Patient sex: M
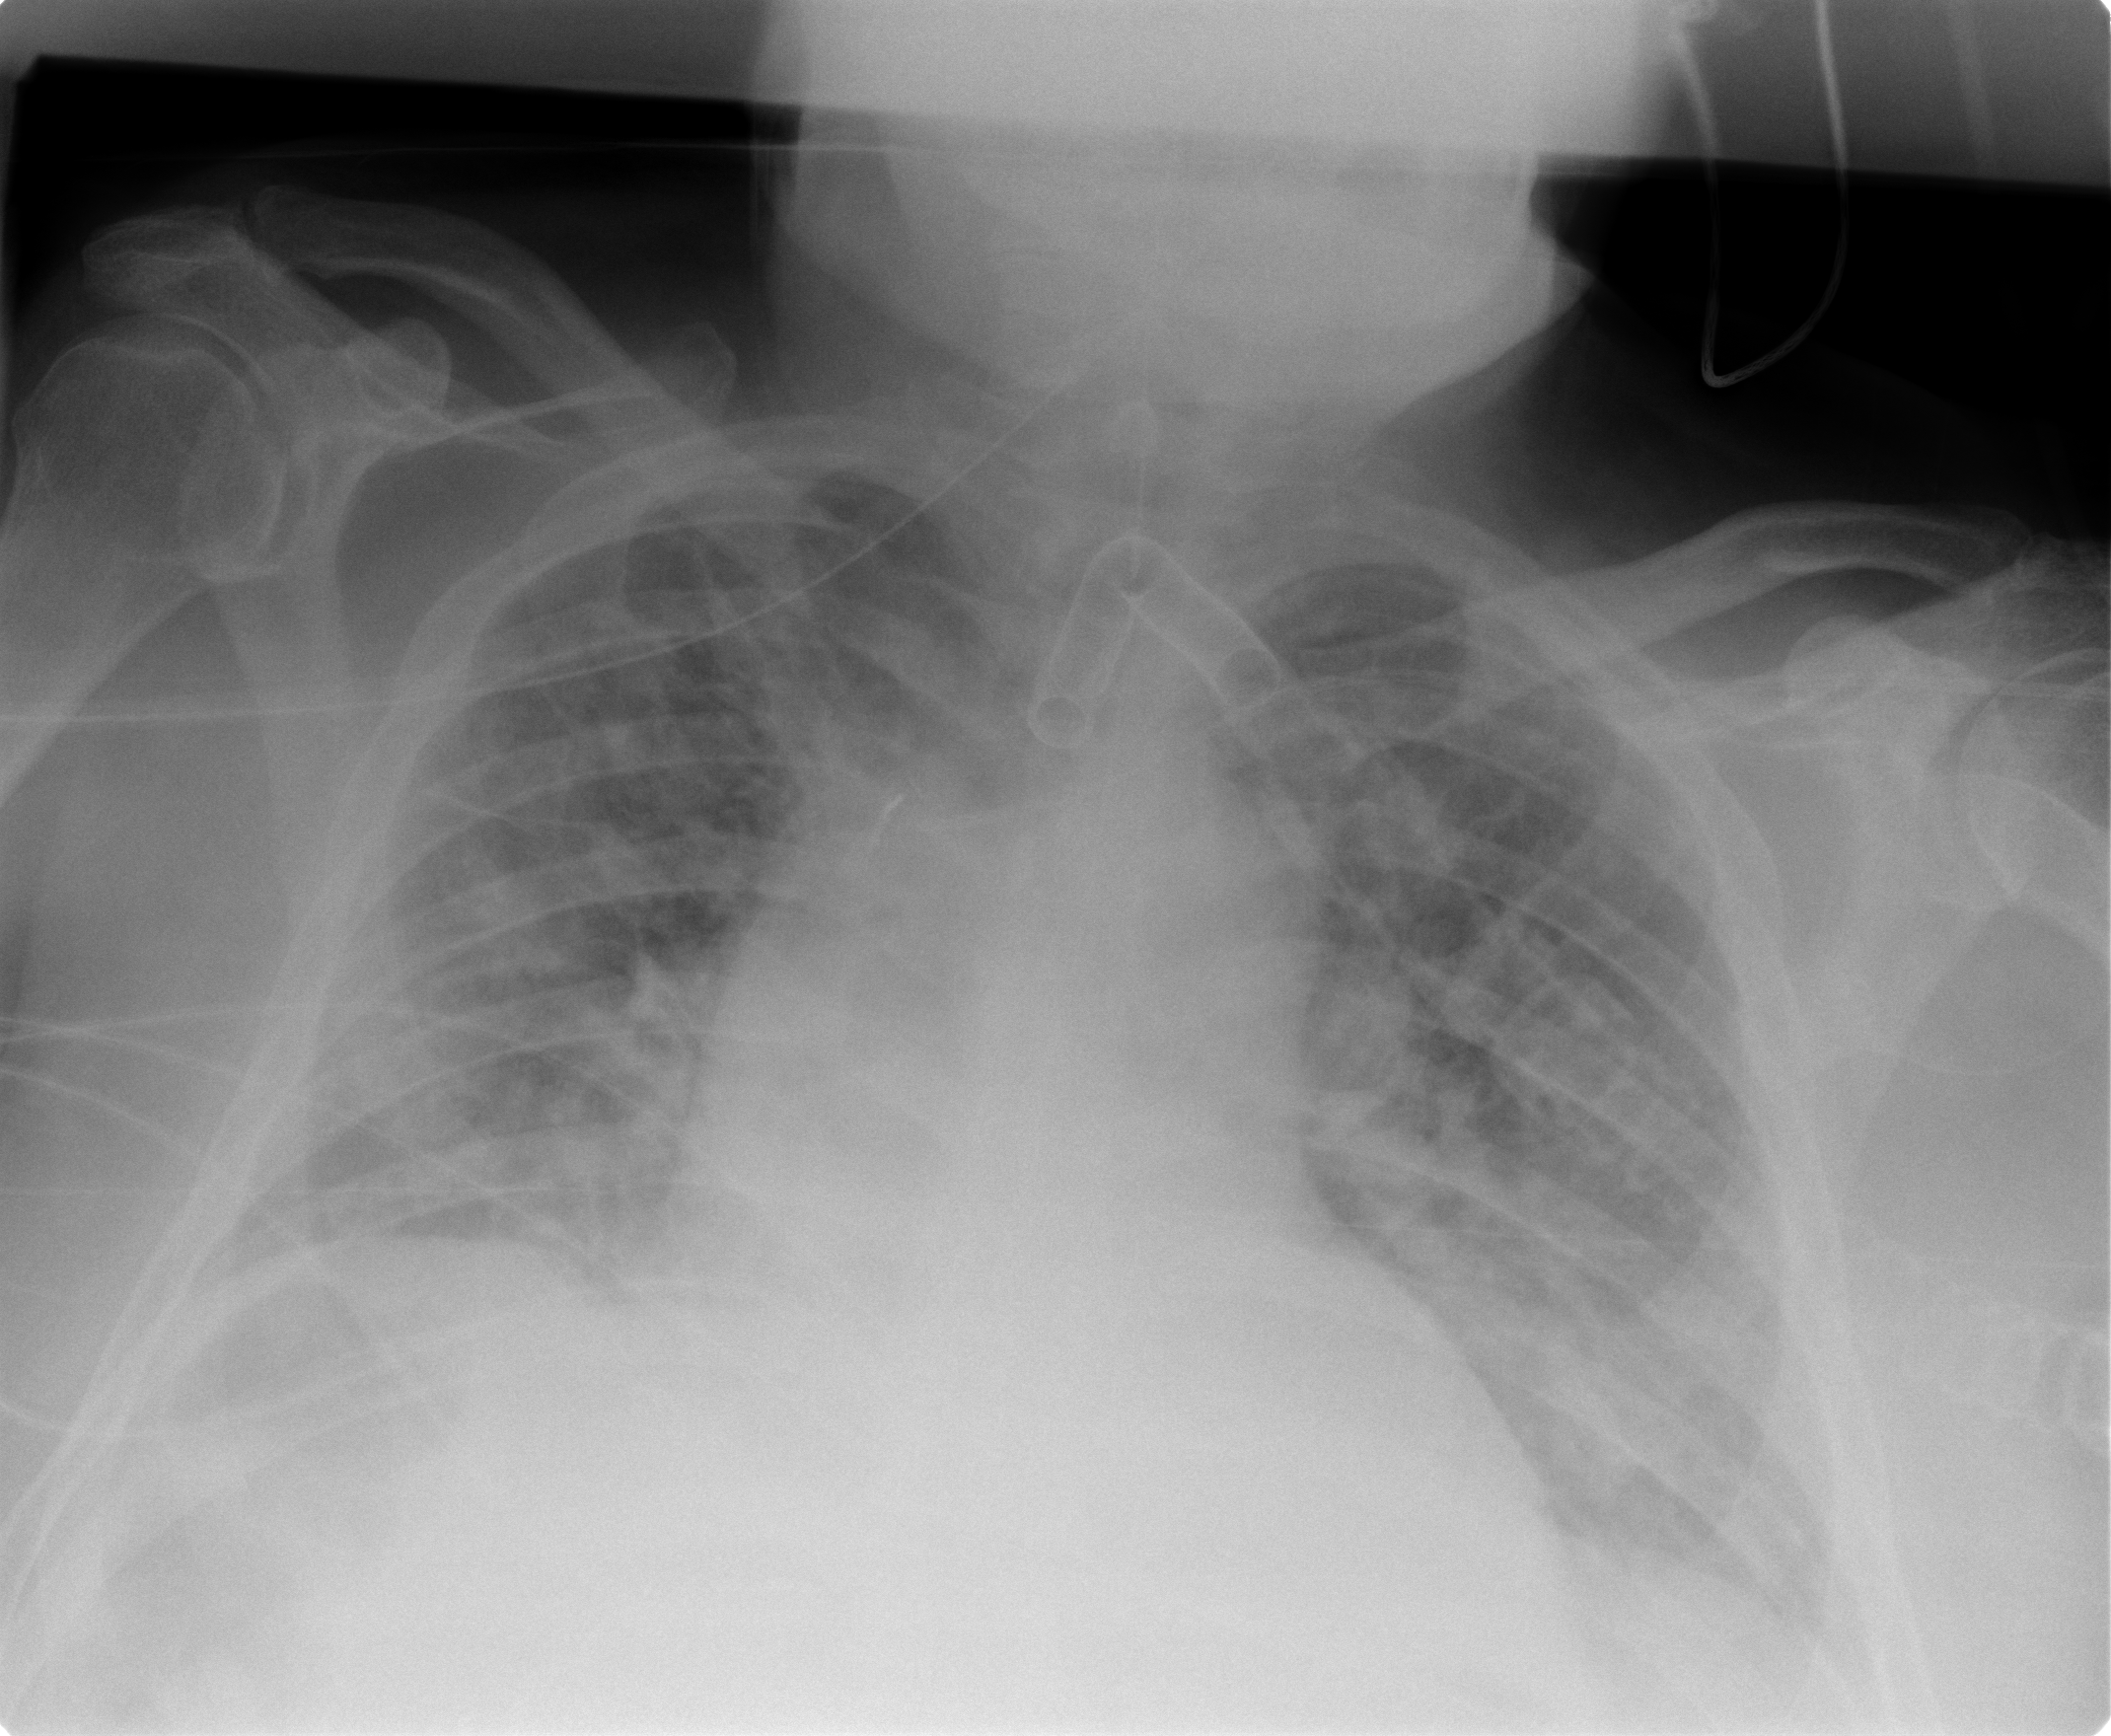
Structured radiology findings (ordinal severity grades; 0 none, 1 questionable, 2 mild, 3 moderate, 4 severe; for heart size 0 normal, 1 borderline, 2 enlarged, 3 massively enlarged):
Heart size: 2
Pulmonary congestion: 3
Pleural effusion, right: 1
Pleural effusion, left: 2
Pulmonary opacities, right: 2
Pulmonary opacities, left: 2
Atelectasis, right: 2
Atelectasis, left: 2